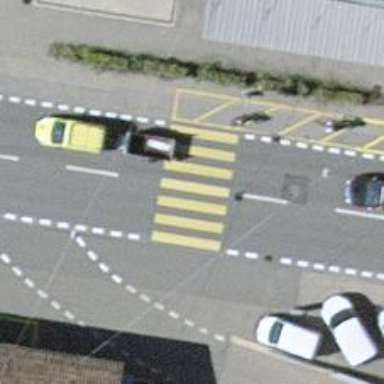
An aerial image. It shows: Uncontrolled crossing on the road.